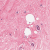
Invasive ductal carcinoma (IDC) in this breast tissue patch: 0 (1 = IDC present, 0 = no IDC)